Aerial crown-view tile of a tropical tree (Barro Colorado Island, Panama), acquired 20250715:
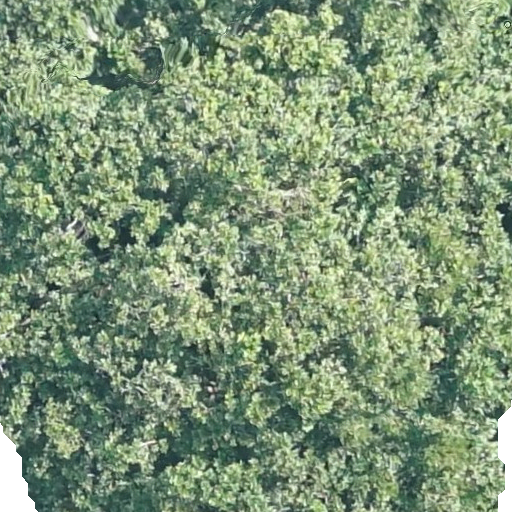
Species: Anacardium excelsum
GBIF accepted scientific name: Anacardium excelsum
Crown area: 655.731 m²